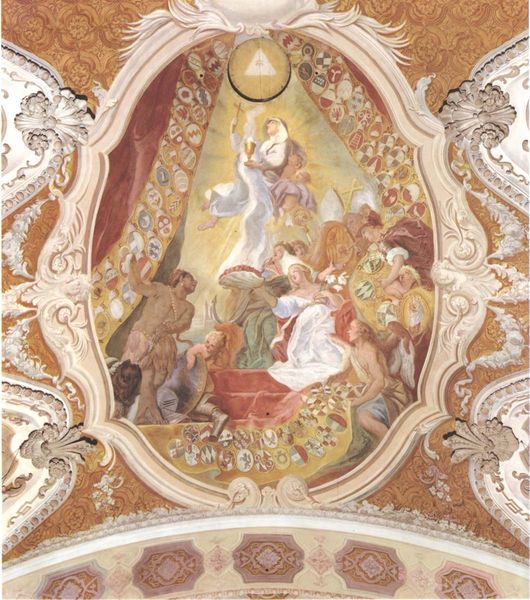
Titel: Deckenfresken aus Sankt Mariä Geburt und Sankt Korbinian in Freising
Künstler: Cosmas Damian Asam
Standort: Freising, Dom Mariä Geburt und St. Korbinian (EU - D - Bayern)
Schlagwörter: fuß, gott, weiß, dreieck, gelb, frau, licht, rot, rahmen, bild, vorhang, kirche, gold, kelch, decke, kind, oval, engel, thron, ornamente, stuck, schild, medaillon, kreuz, wappen, raute, krieger, religiös, heilige, muschel, fresko, heilig, maria, madonna, fresco, göttlich, himmelfahrt, pilz, deckenmalerei, dreifaltigkeit, trinität, stiftung, gestiftet